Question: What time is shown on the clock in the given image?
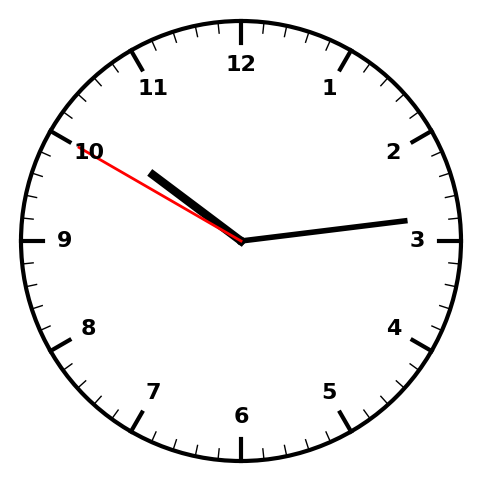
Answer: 10:13:50